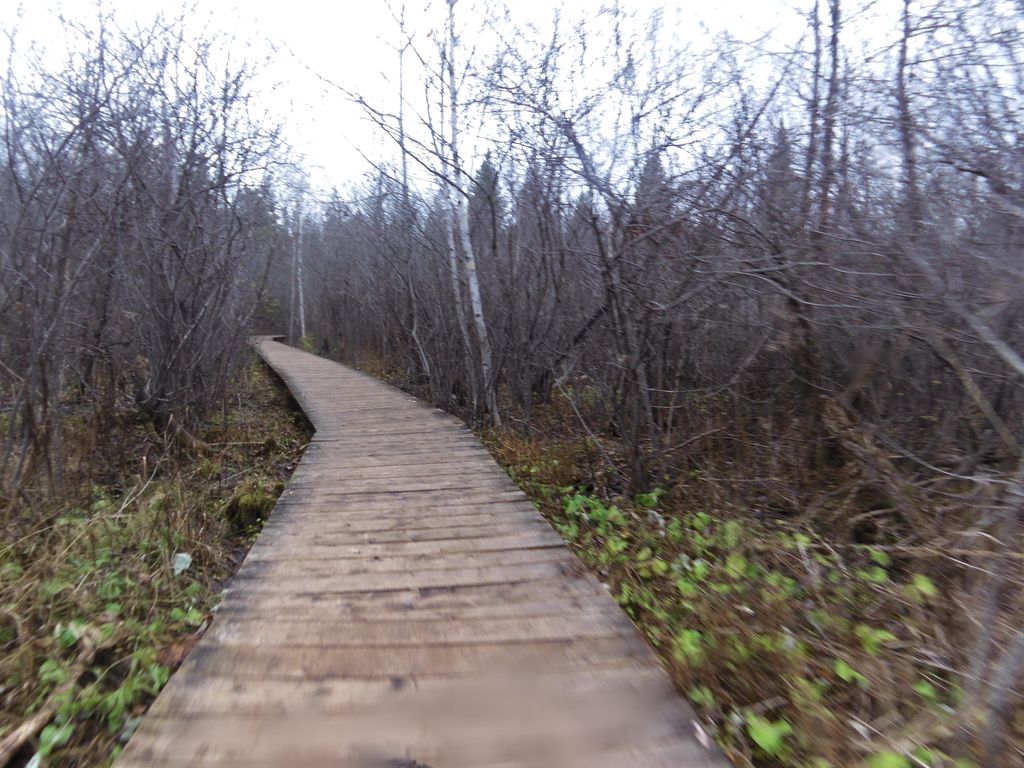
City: ottawa-gatineau